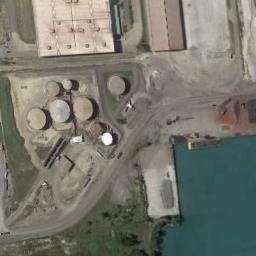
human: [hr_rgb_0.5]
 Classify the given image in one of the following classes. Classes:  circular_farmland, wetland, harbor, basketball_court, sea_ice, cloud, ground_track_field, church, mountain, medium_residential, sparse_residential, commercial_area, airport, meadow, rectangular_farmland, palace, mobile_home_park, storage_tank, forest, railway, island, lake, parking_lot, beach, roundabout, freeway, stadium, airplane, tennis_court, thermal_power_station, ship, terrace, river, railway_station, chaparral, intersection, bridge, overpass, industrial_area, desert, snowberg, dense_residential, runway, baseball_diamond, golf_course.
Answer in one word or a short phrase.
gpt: storage_tank